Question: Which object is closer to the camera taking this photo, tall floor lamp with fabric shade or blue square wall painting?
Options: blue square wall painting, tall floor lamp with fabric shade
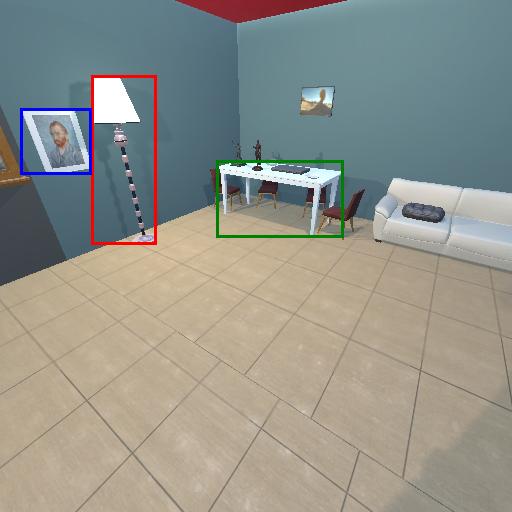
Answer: blue square wall painting